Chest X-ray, PA view. Patient: 61 years old, sex F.
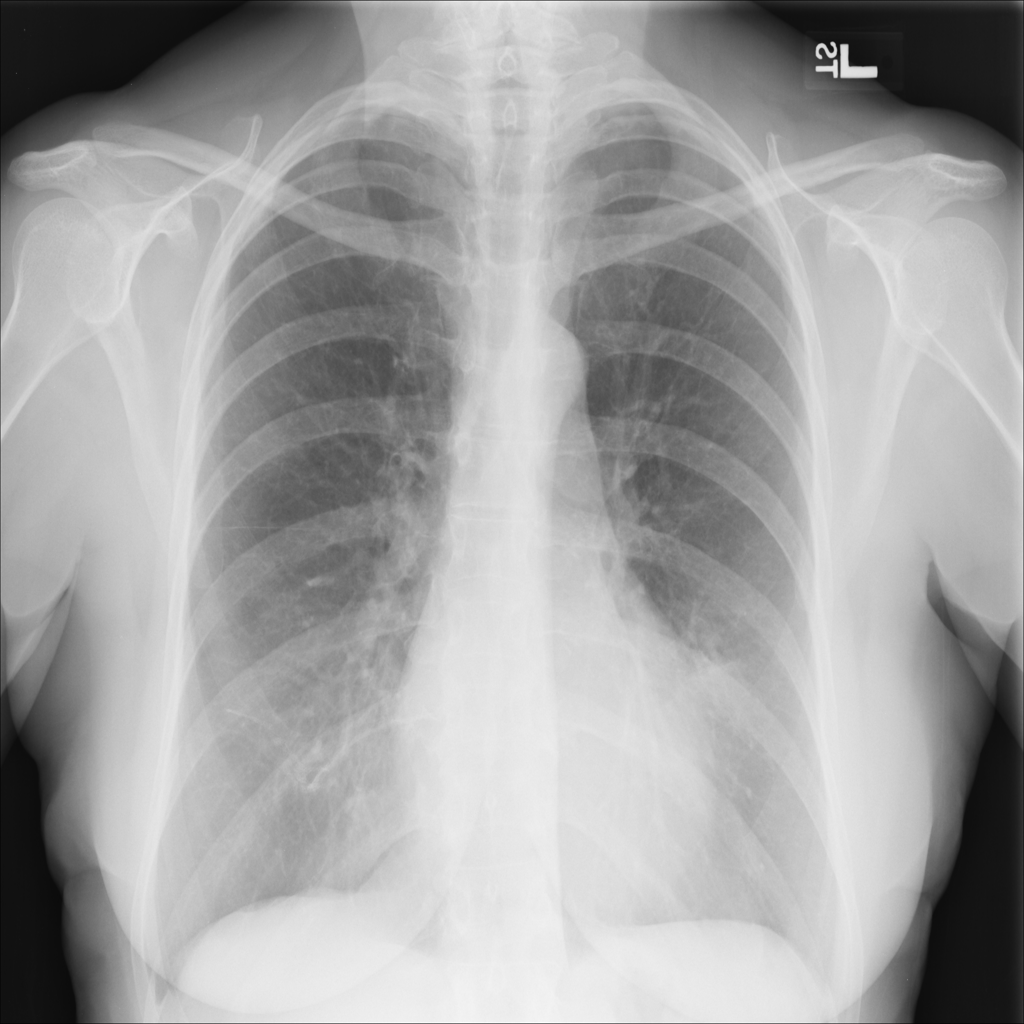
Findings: No Finding